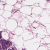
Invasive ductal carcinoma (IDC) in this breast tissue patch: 1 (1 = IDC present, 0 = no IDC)